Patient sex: M
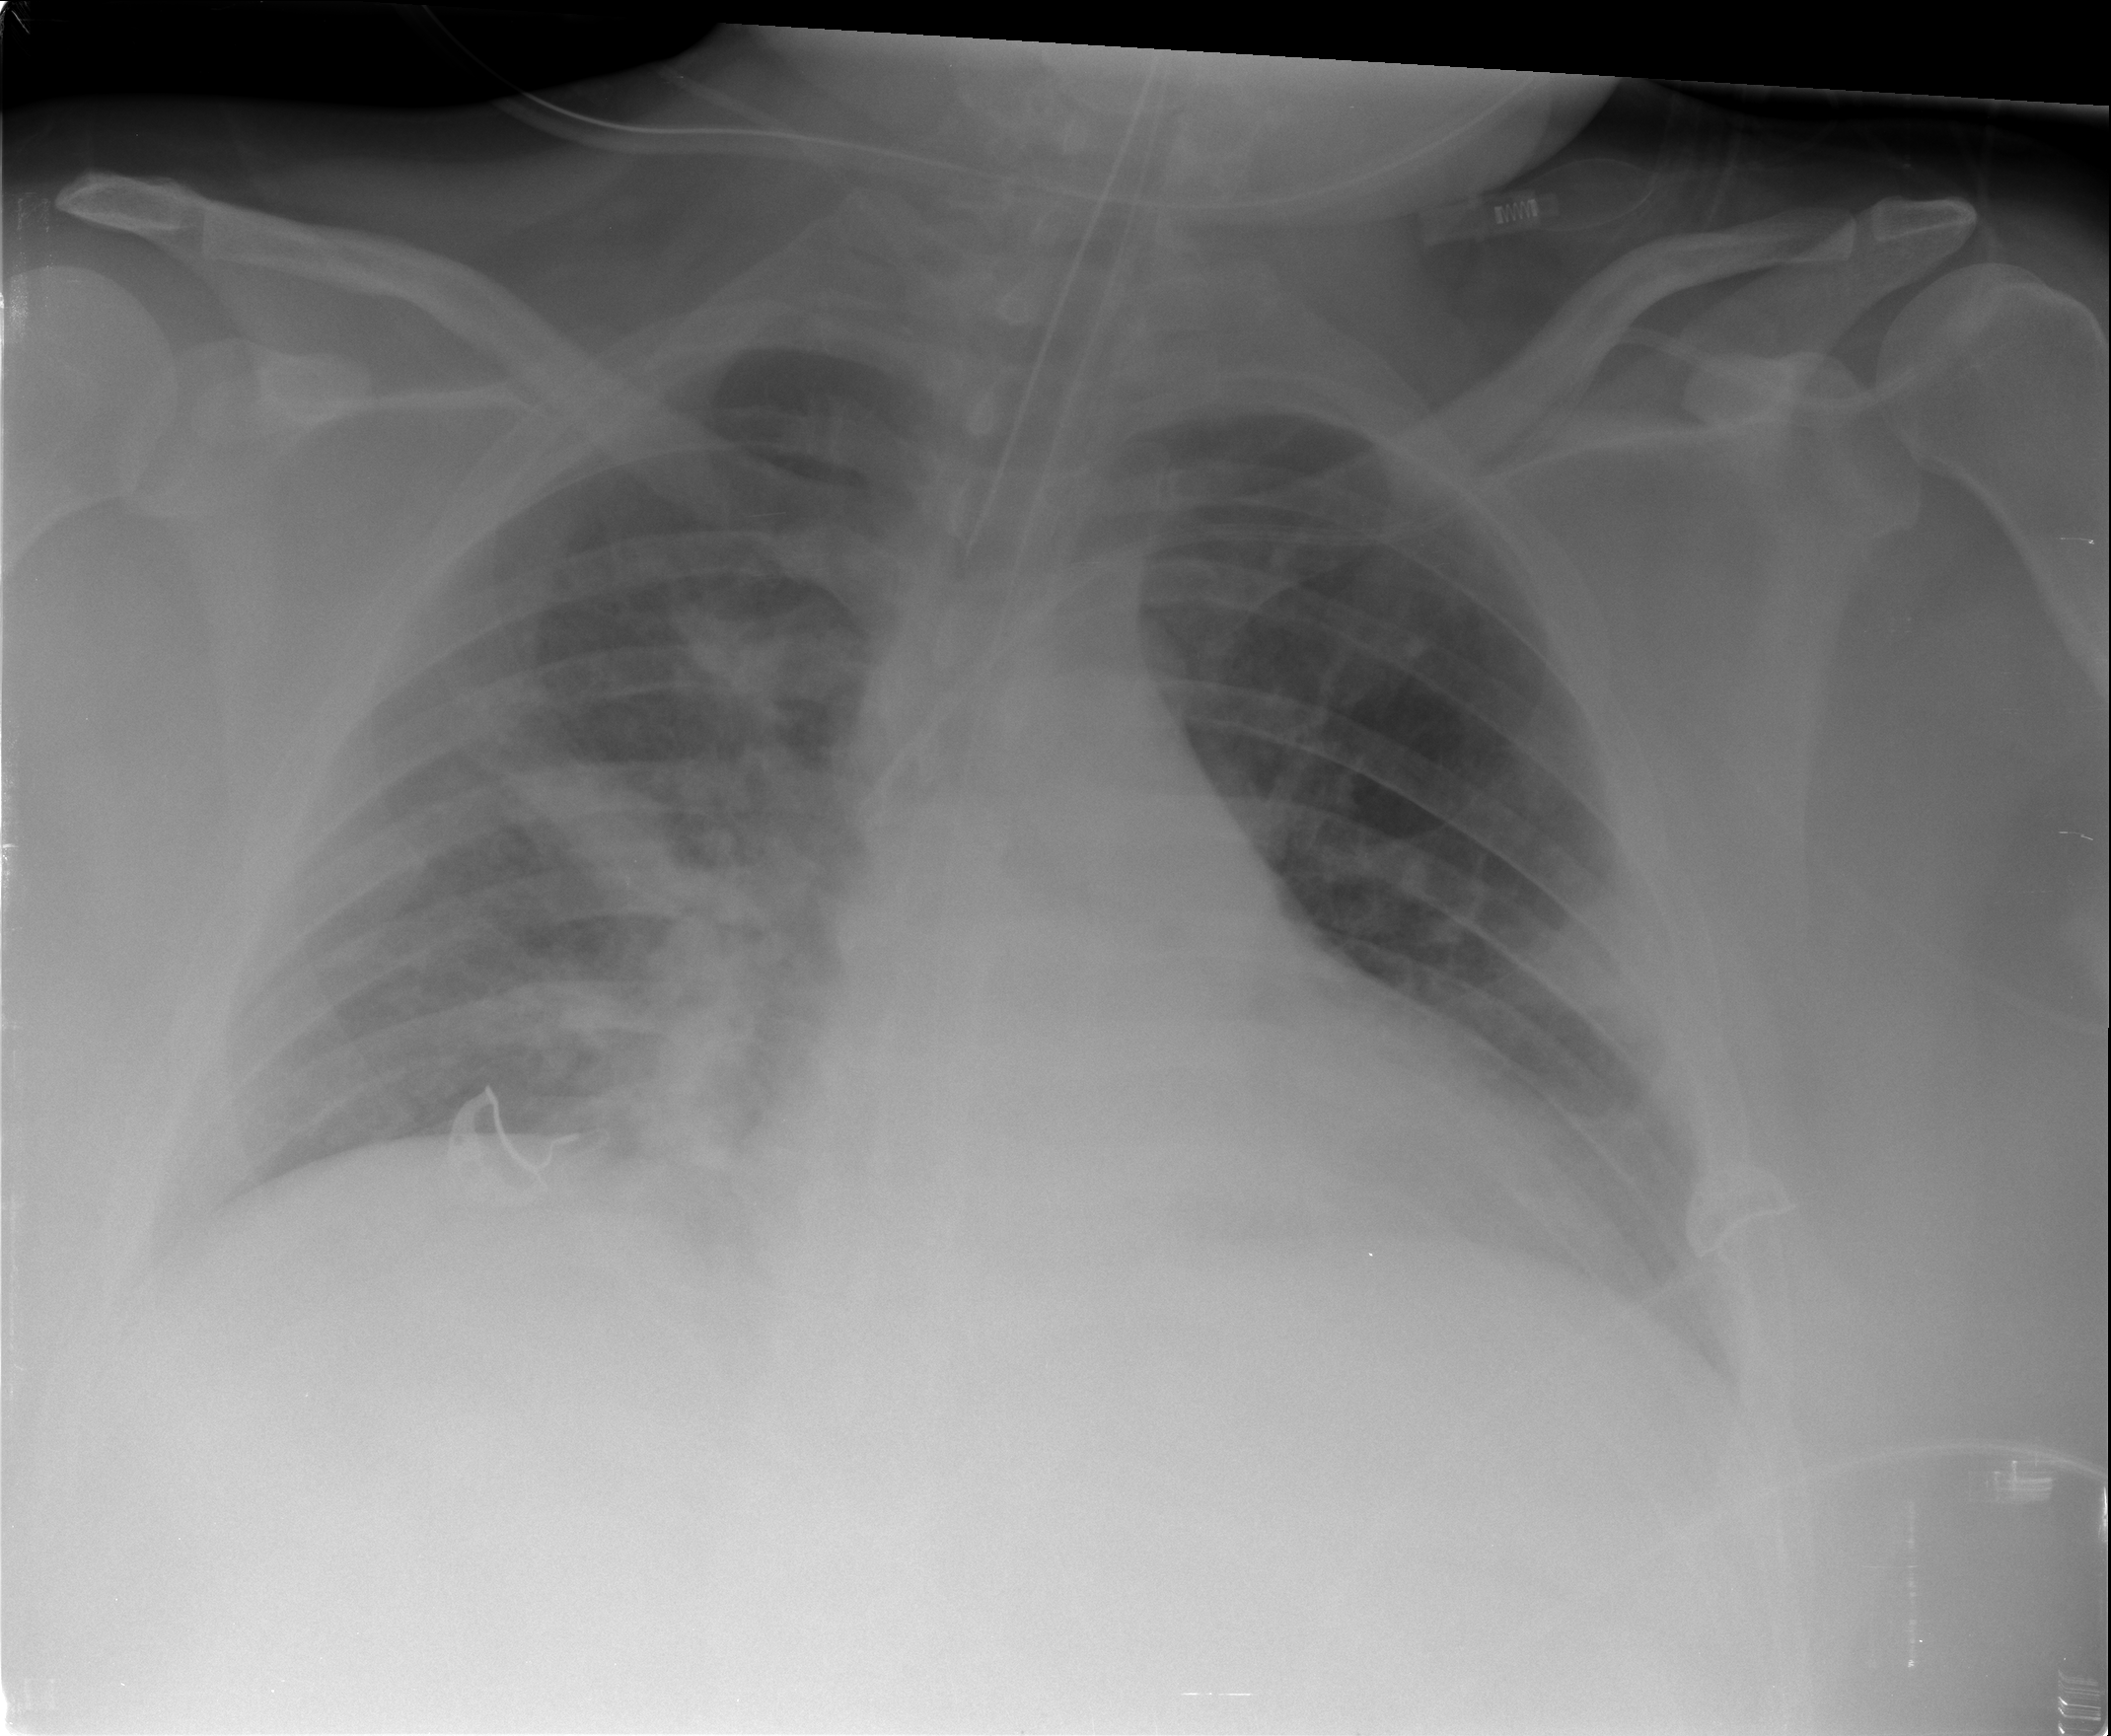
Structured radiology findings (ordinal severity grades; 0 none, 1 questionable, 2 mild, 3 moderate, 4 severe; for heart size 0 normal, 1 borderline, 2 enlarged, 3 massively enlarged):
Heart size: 0
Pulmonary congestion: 2
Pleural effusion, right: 2
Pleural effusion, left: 2
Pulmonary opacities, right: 3
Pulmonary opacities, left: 2
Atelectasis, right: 3
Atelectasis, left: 2